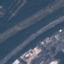
Land use / land cover class: Highway